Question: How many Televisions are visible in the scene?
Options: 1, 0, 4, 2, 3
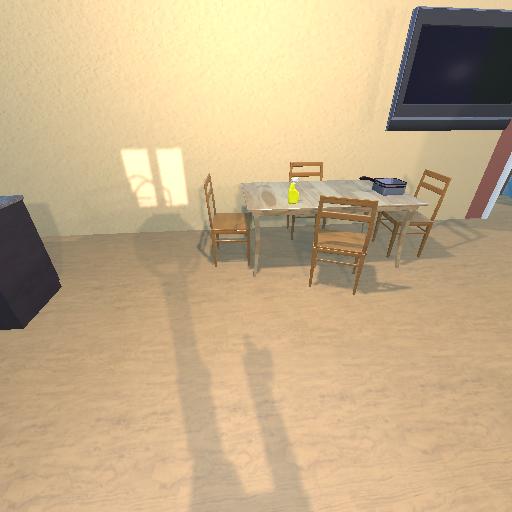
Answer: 1